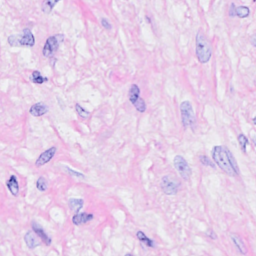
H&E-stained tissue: Breast